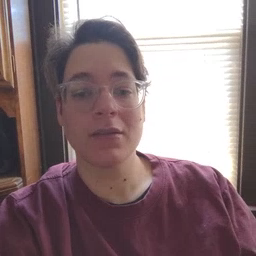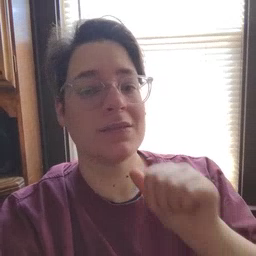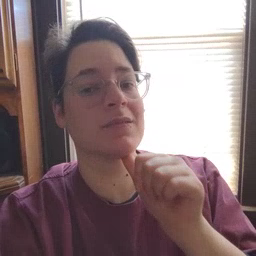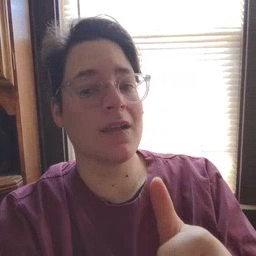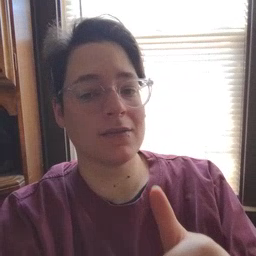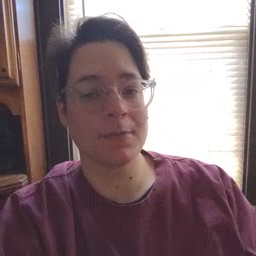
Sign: not